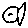
Label: fish